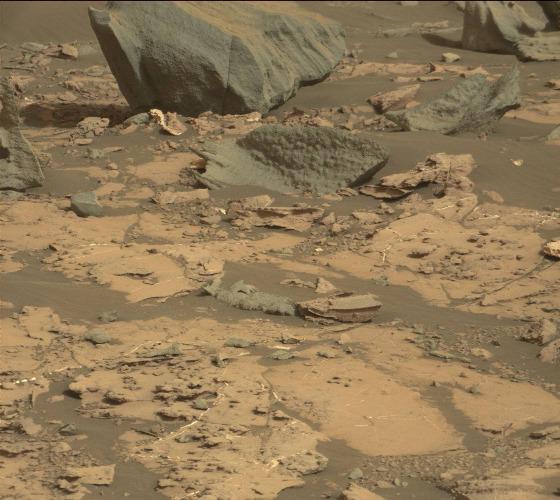
Terrain classes present: Bedrock, Gravel / Sand / Soil, Rock, Shadow